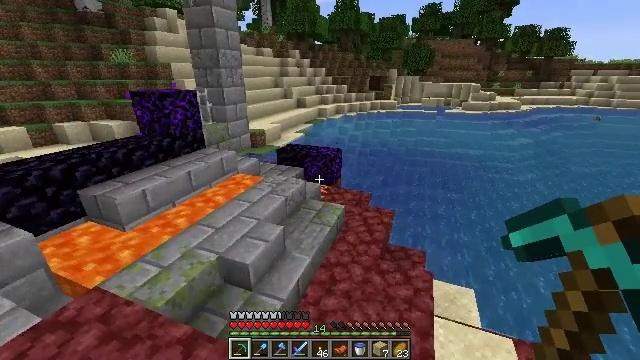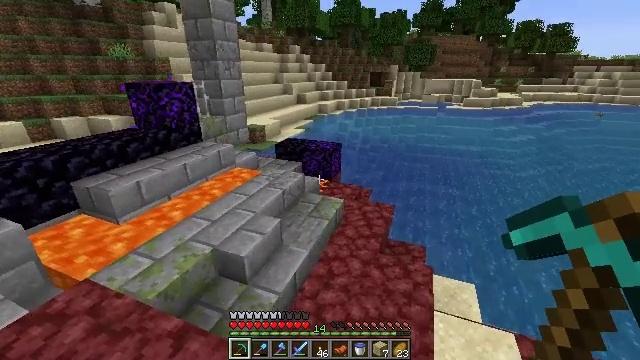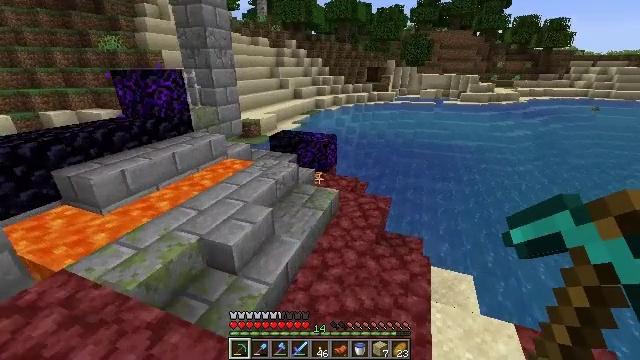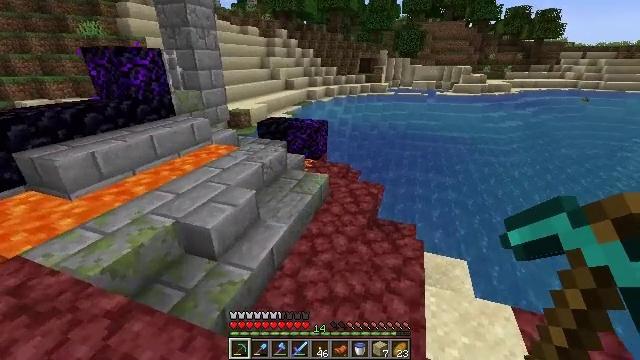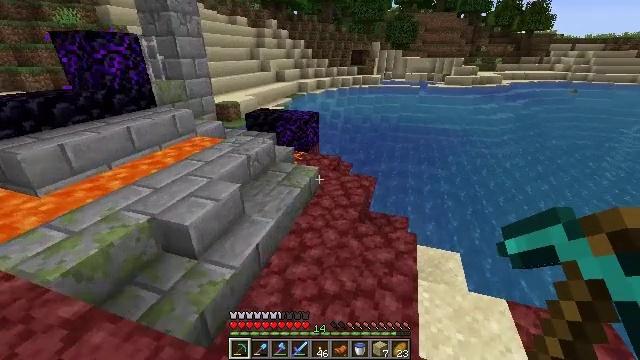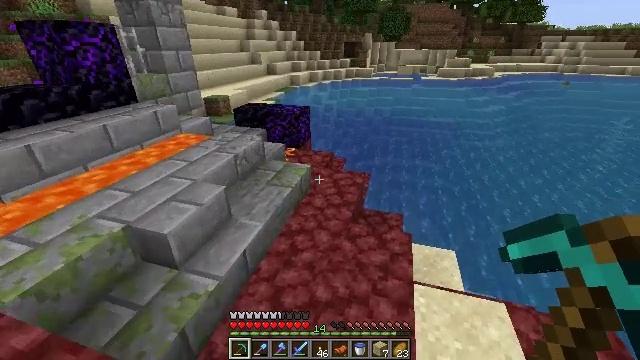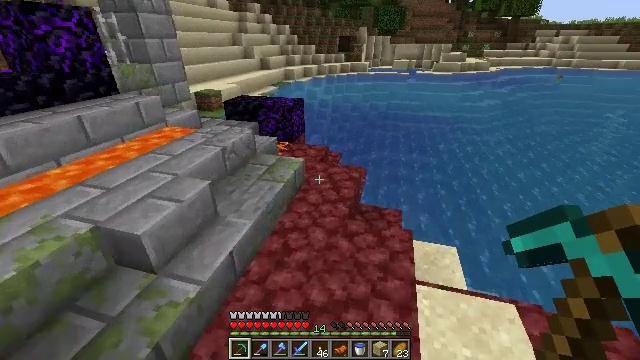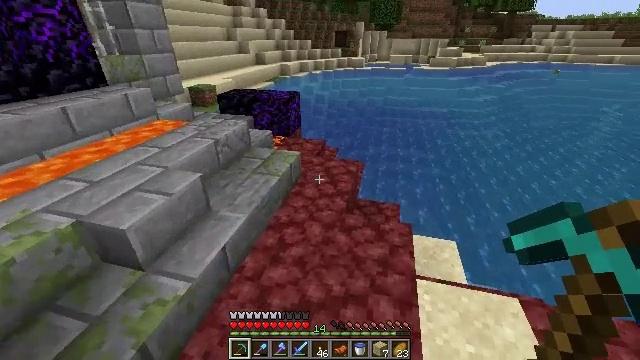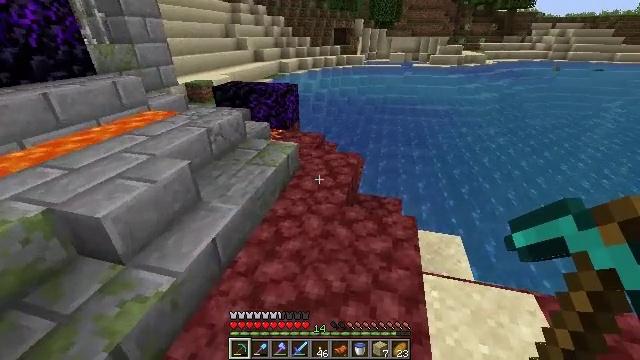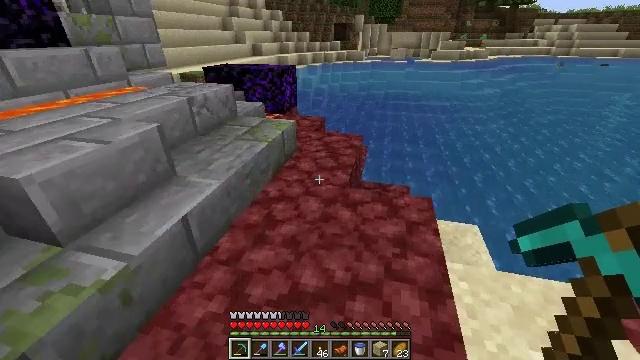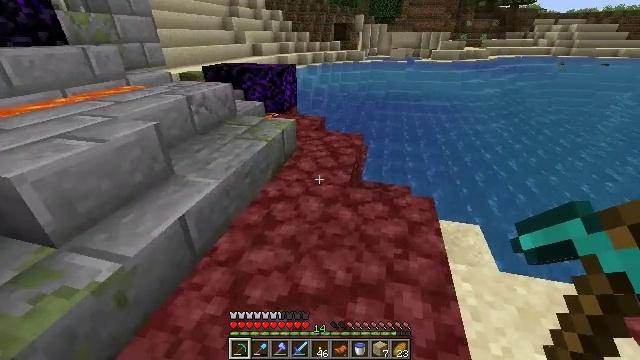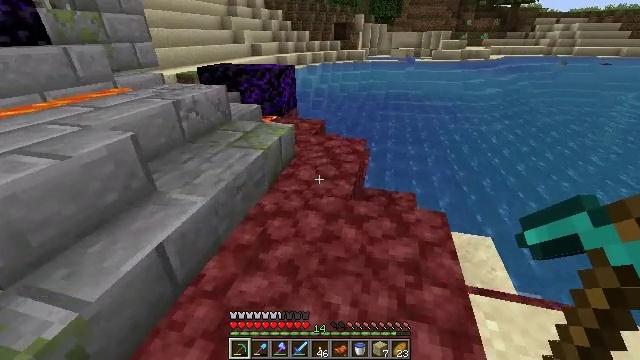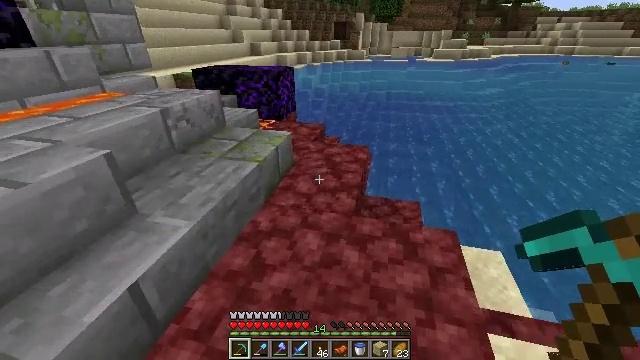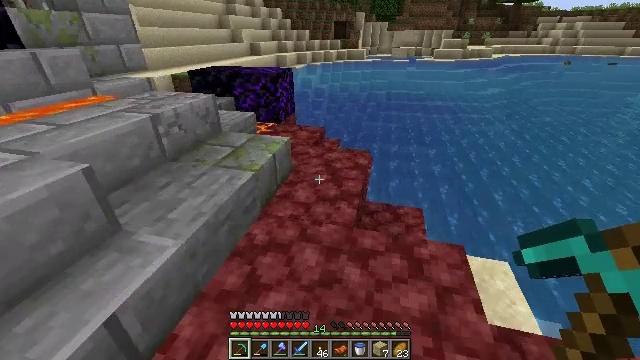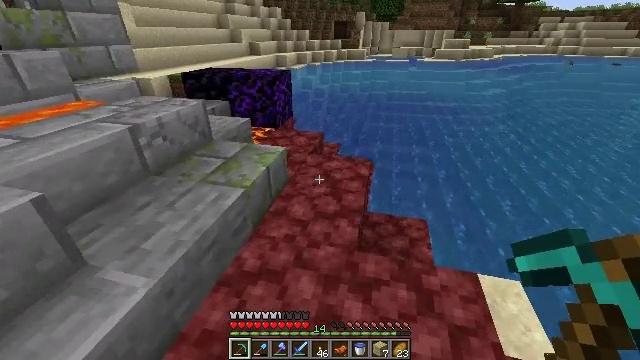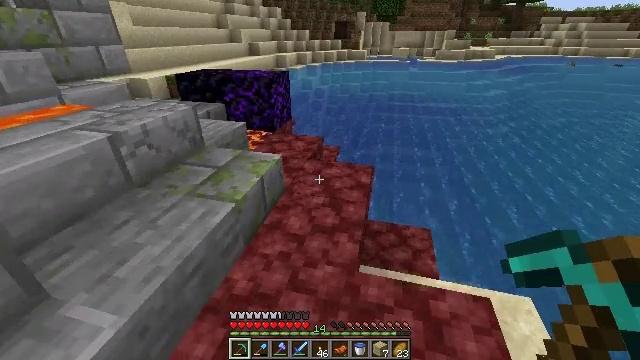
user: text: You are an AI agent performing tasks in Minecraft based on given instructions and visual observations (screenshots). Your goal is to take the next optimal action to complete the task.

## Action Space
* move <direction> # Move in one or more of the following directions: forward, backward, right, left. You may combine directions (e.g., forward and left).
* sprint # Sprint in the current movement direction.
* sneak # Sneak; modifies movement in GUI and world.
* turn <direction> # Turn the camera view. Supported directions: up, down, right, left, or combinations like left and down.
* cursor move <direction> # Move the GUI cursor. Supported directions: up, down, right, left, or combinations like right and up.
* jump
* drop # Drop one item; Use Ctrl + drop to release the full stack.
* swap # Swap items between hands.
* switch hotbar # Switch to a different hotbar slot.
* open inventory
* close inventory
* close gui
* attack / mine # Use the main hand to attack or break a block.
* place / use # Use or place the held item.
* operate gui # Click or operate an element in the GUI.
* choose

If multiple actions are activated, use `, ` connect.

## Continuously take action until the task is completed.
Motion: motion action
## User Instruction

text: Remove a snowball from the inventory.
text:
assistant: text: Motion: move forward
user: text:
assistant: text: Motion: move forward
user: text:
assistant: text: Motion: move forward, turn right and down
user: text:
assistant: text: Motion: move forward, turn right and down
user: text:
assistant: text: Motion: move forward, turn right and down
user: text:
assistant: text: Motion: move forward, turn right
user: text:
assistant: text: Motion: move forward
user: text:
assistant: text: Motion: move forward
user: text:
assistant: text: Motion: move forward
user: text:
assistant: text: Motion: move forward
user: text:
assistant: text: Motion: move forward
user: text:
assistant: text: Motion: move forward
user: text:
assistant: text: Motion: move forward
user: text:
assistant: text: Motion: move forward
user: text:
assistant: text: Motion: move forward
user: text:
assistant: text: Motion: move forward
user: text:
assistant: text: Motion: move forward
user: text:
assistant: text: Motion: move forward
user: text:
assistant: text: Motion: move forward
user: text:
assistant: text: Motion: move forward
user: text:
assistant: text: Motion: move forward
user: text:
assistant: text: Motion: move forward
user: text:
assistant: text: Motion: move forward
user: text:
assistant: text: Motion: move forward
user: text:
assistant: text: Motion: move forward
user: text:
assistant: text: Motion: move forward
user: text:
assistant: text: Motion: move forward
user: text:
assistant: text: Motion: move forward
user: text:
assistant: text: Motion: move forward
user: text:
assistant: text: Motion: move forward